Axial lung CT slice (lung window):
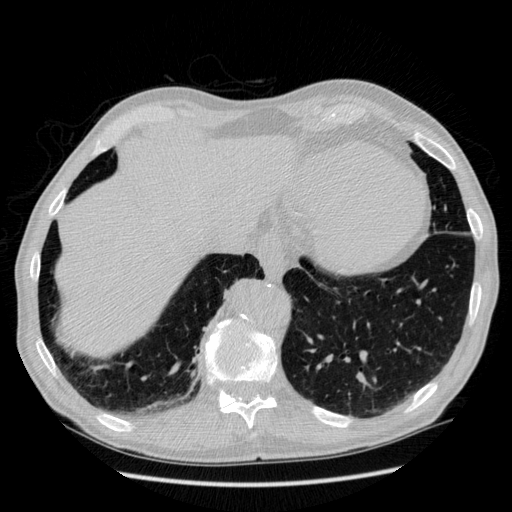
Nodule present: no